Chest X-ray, PA view. Patient: 45 years old, sex F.
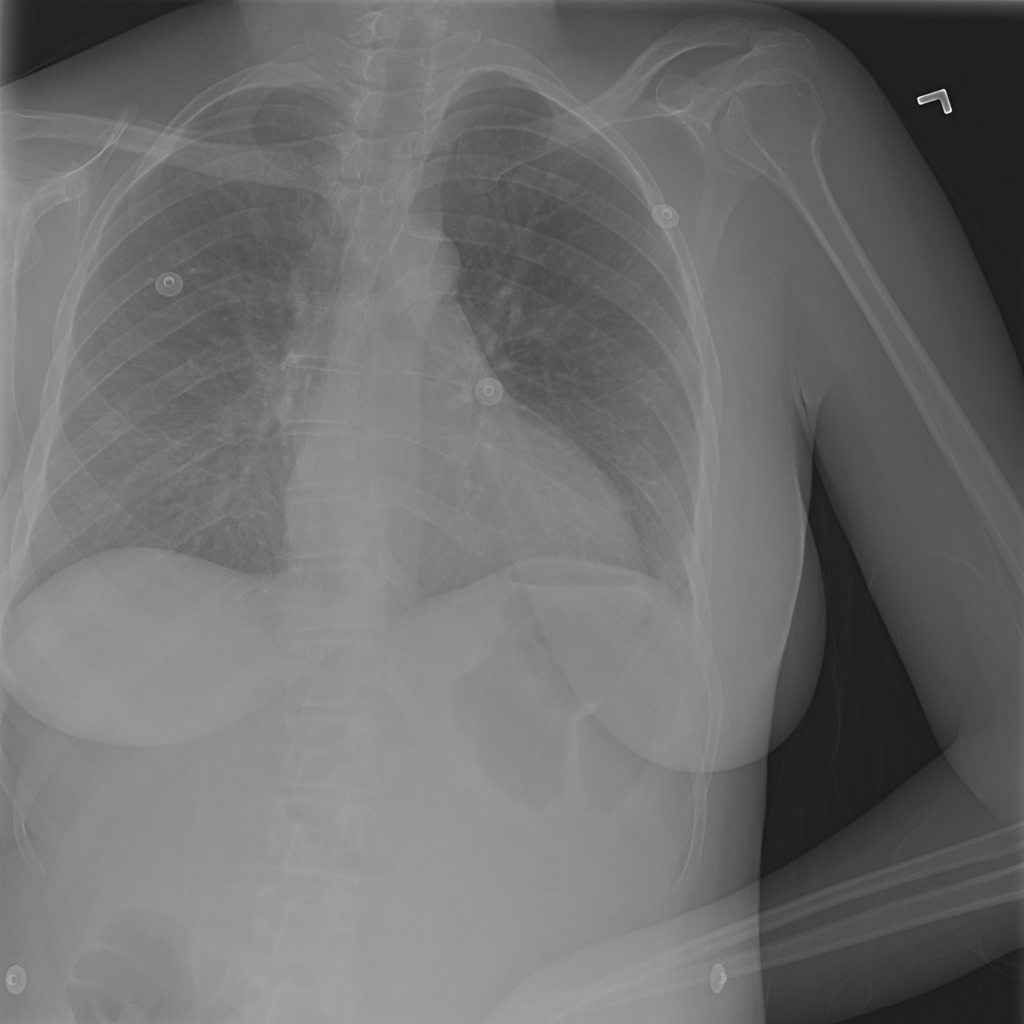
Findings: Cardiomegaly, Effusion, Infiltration